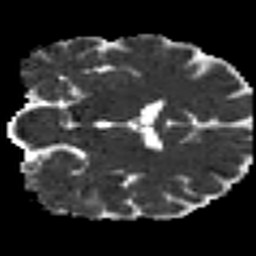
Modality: MD
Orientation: coronal
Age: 50
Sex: male
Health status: ill
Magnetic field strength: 3 T
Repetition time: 9 s
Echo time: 0.093 s